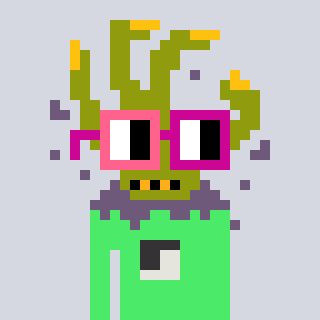
a pixel art character with square pink and red glasses, a zombie-hand-shaped head and a teal-colored body on a cool background